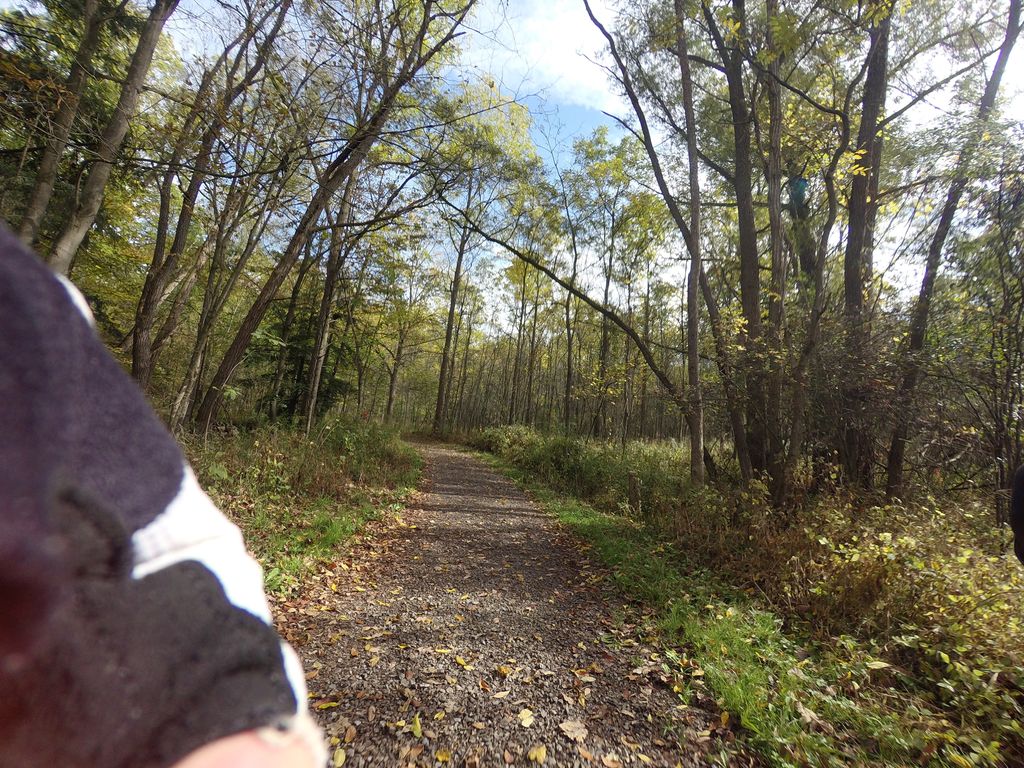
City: hamilton